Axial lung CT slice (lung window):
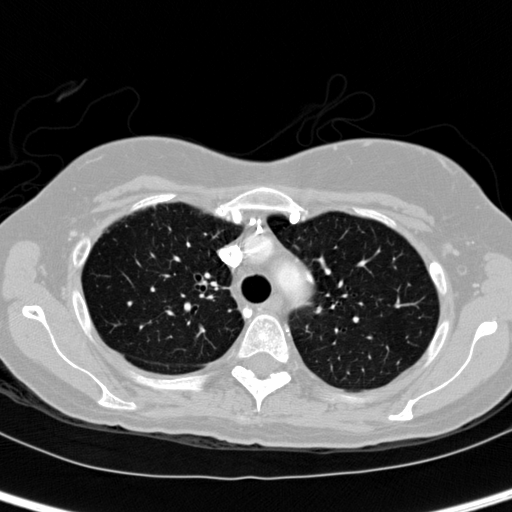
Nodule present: no